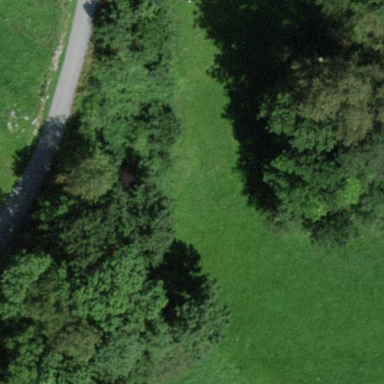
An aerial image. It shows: Forest with mixture of leaf types and cycles.